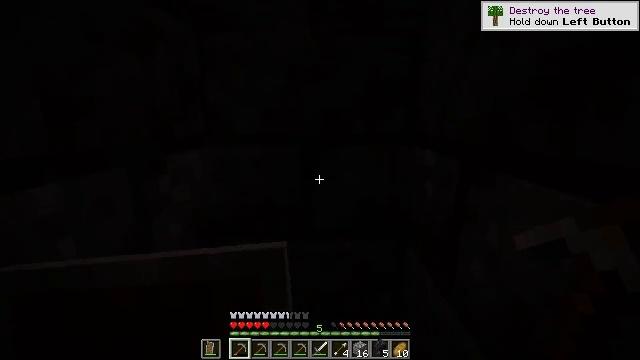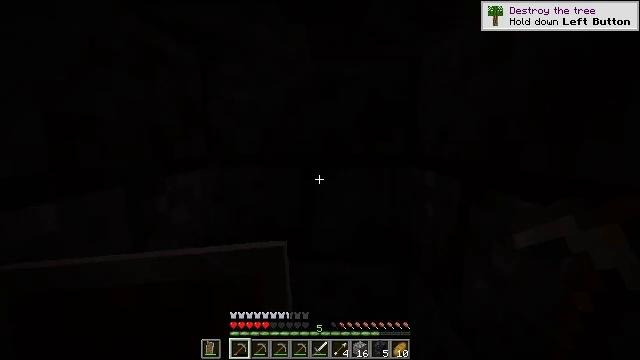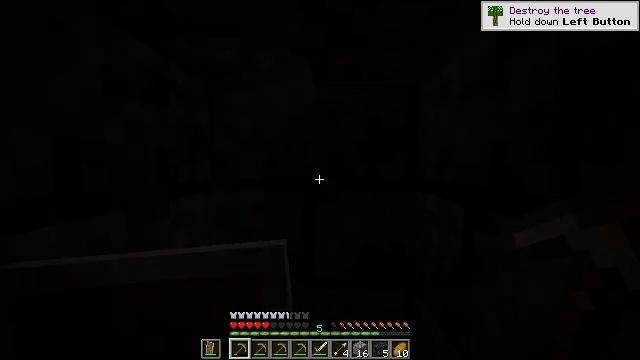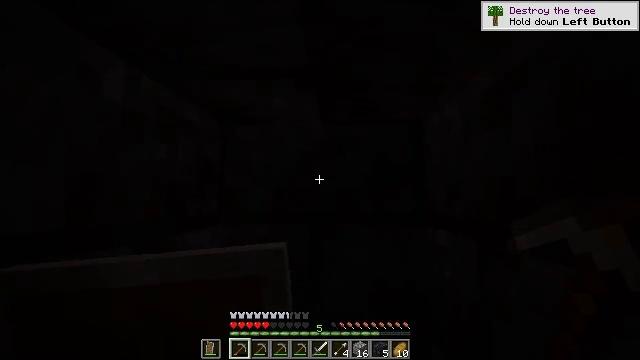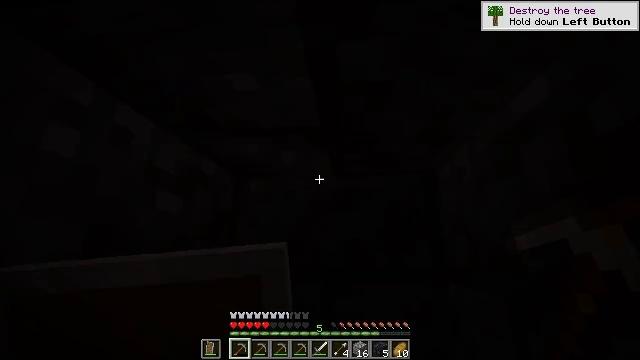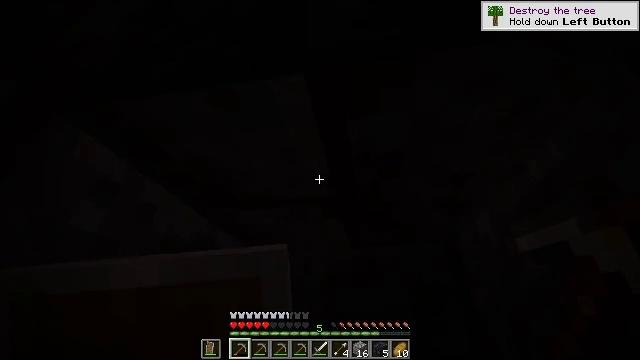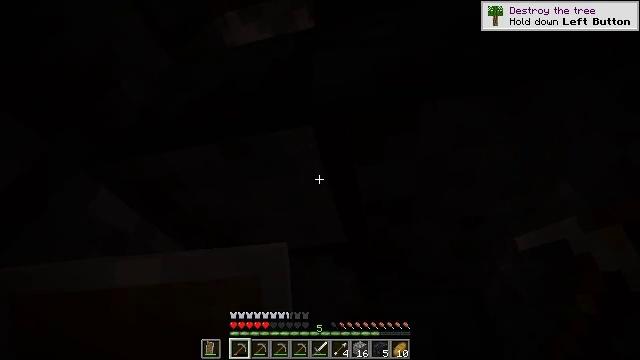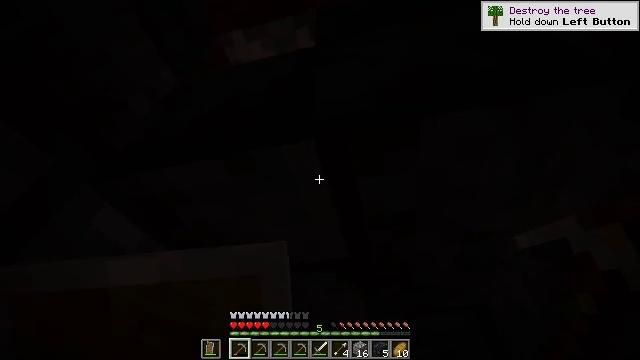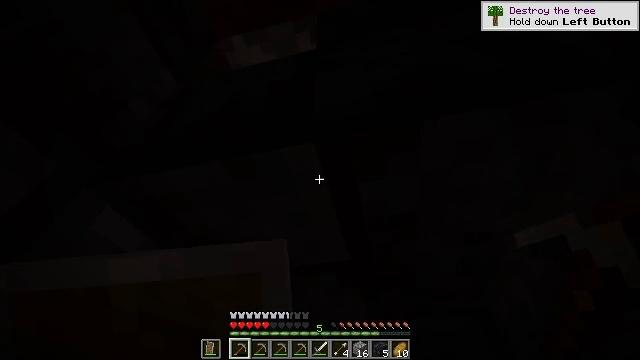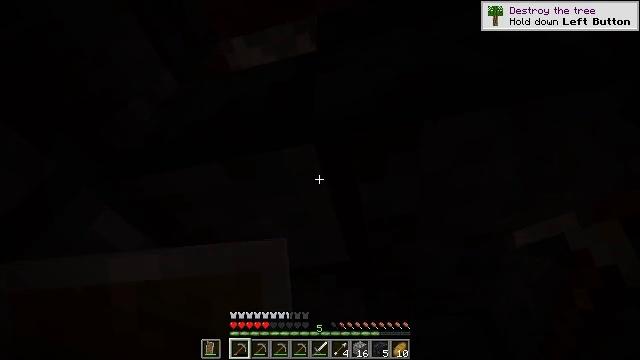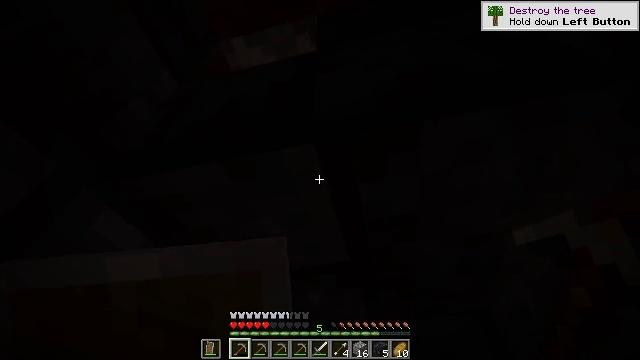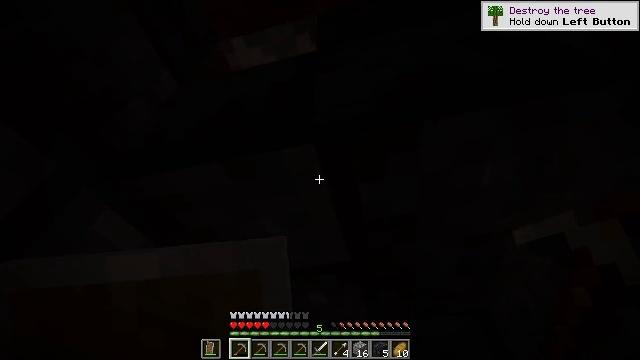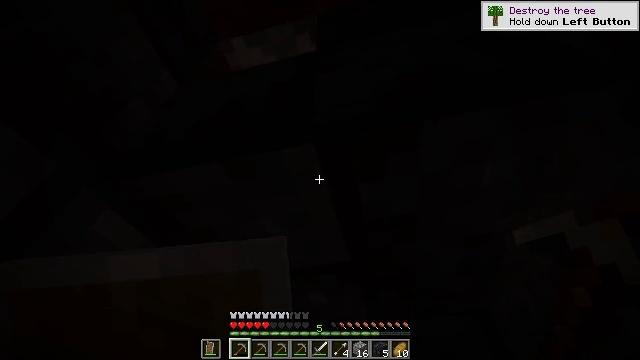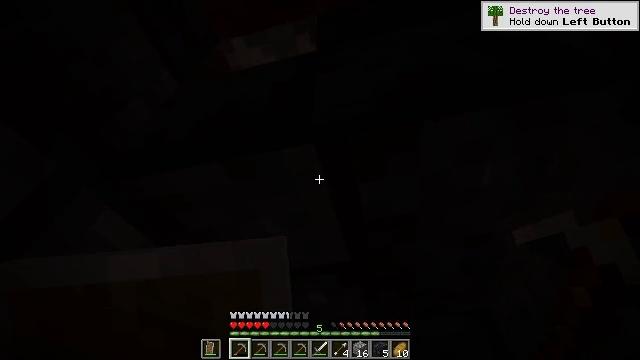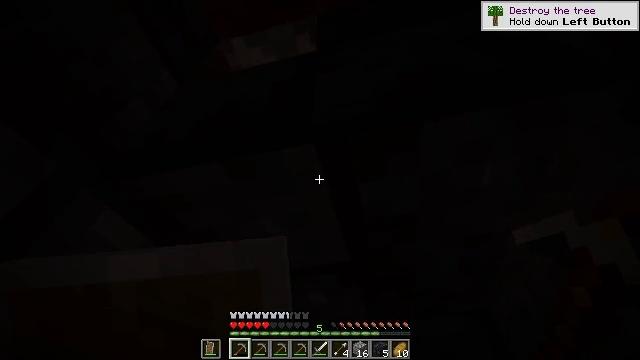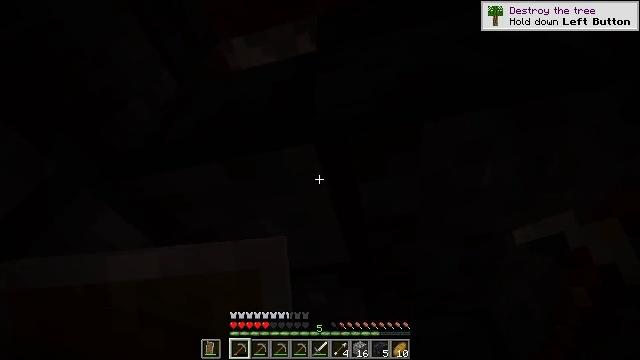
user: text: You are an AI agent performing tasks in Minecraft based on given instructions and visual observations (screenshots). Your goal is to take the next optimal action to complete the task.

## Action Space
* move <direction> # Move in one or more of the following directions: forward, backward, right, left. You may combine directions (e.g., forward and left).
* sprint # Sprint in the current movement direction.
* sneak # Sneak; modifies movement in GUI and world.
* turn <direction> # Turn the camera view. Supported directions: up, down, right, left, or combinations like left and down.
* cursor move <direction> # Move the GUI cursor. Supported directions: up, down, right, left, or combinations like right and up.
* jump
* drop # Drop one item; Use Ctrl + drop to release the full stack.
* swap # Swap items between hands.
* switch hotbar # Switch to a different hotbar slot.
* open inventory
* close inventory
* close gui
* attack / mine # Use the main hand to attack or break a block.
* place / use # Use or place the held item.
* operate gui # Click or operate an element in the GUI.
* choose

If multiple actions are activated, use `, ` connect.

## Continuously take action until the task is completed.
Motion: motion action
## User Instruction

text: Mine polished blackstone bricks.
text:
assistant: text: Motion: turn up
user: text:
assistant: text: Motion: turn up
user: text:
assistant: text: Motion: turn left and up
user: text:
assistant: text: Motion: turn left and up
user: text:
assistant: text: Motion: turn left and up
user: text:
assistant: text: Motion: turn left and up
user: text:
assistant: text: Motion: turn up
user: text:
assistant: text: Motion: no_op
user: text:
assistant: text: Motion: no_op
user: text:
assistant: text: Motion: no_op
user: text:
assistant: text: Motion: no_op
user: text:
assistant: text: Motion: no_op
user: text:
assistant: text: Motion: no_op
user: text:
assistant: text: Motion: no_op
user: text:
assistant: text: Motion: no_op
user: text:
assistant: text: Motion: no_op
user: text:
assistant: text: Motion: turn left and down
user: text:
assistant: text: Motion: turn down
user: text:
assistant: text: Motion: turn right and down
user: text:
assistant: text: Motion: turn right and down
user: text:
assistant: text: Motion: turn right and down
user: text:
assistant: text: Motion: turn right and down
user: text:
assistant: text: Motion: turn right
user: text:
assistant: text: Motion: no_op
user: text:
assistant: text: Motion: no_op
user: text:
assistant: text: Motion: no_op
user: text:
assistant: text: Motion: no_op
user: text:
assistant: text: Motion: no_op
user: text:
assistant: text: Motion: no_op
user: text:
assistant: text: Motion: no_op